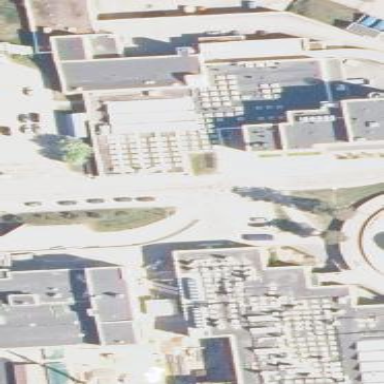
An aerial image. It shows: Hospital building.